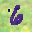
Label: 6